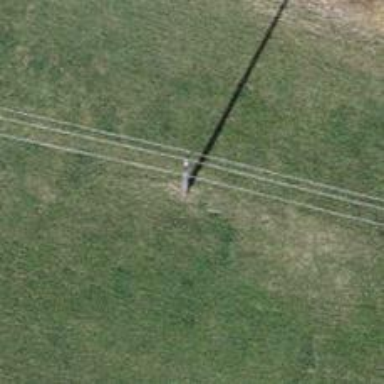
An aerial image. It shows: Power pole.